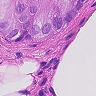
Metastatic tissue present: yes